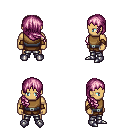
a pixel art fantasy rpg character, male body template, human, tanned skin, leather chest armor, metal pants, pink right-swept hairstyle, leather bracers, metal boots, four views (front, back, left, right), 2x2 character sprite sheet, small pixel art, hard edges, no anti-aliasing